Question:
I've looked for existing potential solutions with other 'formats' and those still responds with mentioned error.
Finally, recorded the video with the same device and used it as a resource for this app and it still doesn't work.
Devices: 'SGS2', lenovo 'a820'
Video type: 'MPEG-4 video (video/mp4)'
'''
videoView = (VideoView)findViewById(R.id.videoView);
videoView.setVideoPath("android.resource://raw/sample.mp4");
videoView.start();
'''
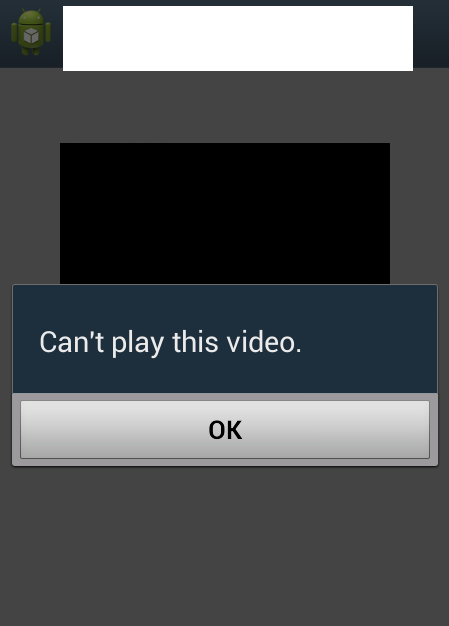
Answer: Please refer below code snippet...problem was with the path declaration..
'''
String uriPath = "android.resource://"+getPackageName()+"/"+R.raw.aha_hands_only_cpr_english;
Uri uri = Uri.parse(uriPath);
mVideoView.setVideoURI(uri);
'''
Thats it...